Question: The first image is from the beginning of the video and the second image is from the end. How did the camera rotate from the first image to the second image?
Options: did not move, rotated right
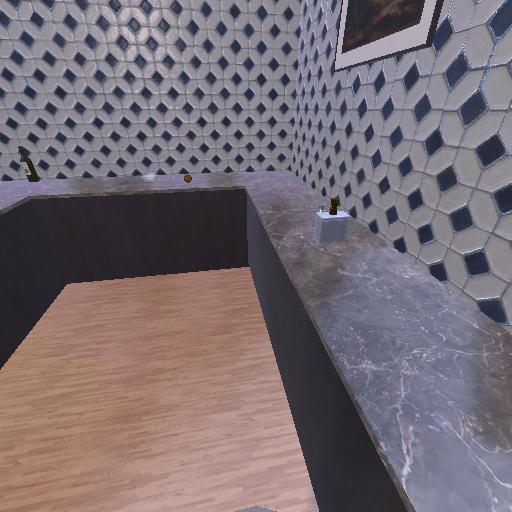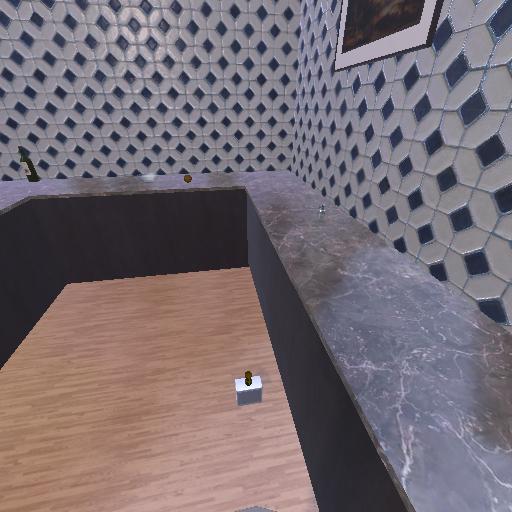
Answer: did not move